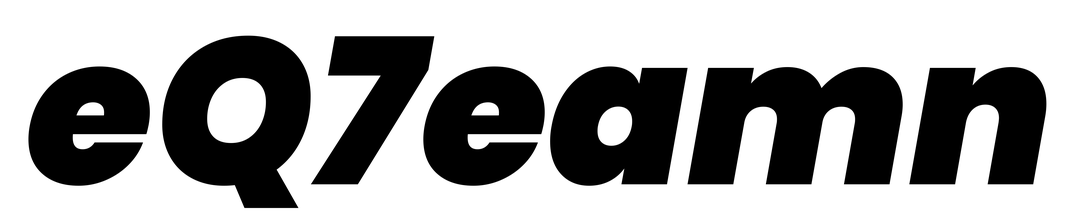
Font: Poppins-BlackItalic